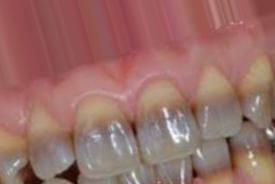
Condition: Tooth Discoloration